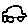
Label: car